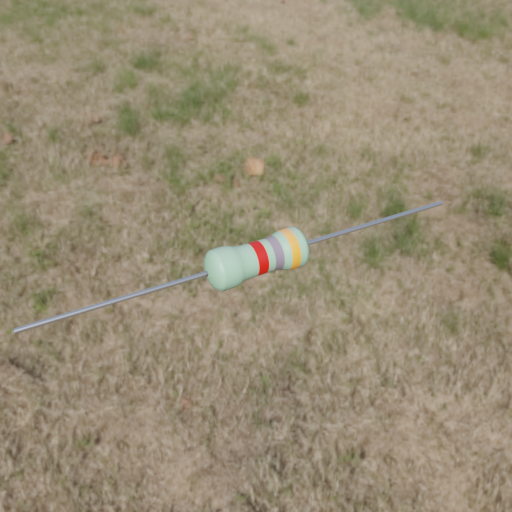
Resistor colour bands (in order): red, gray, orange